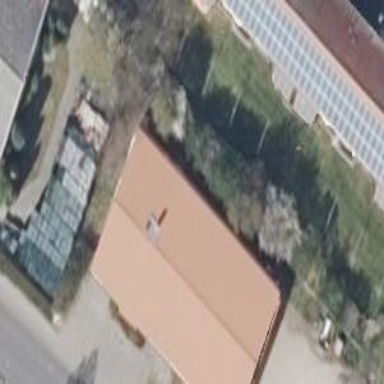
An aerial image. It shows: Industrial building with gabled roof.